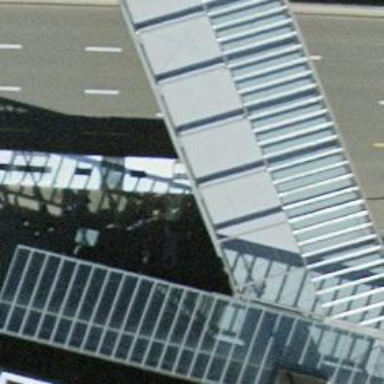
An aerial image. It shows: Bus stop with shelter. It is platform for public transport.